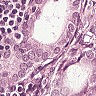
Metastatic tissue present: yes